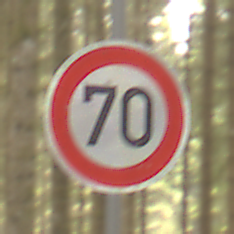
Verkehrszeichen: Geschwindigkeit70
Umgebung: Outdoor, Nature
Tageszeit: MorningAfternoon
Wetter: Overcast
Licht: Natural
Jahreszeit: Winter
Kontrast: LowContrast